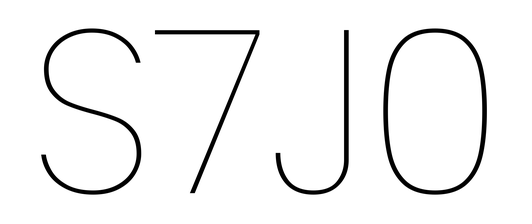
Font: Poppins-Thin